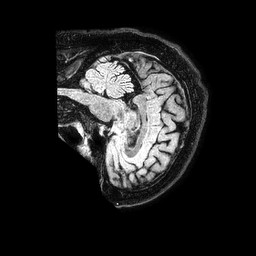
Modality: FLAIR
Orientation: sagittal
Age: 47
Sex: male
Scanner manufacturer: philips
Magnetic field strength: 1.5 T
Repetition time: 4.8 s
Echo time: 0.3 s